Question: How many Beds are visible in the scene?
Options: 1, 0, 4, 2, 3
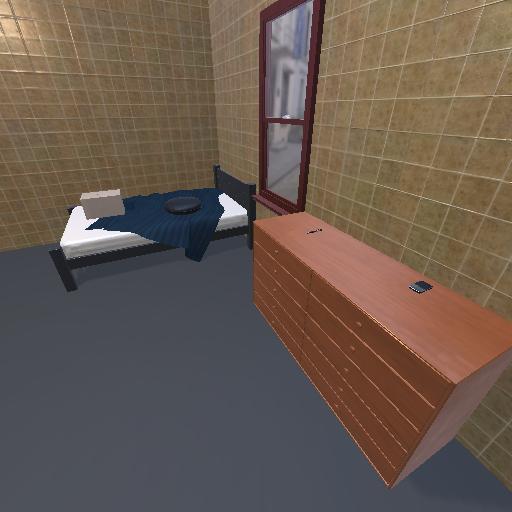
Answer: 1